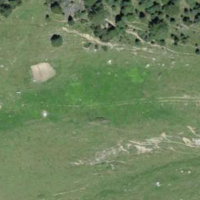
EUNIS habitat code: 26
Species observed at this site:
Campanula scheuchzeri